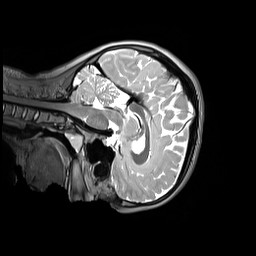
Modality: T2w
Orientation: sagittal
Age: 10
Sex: female
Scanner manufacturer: siemens
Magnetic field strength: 3 T
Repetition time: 3.2 s
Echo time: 0.408 s